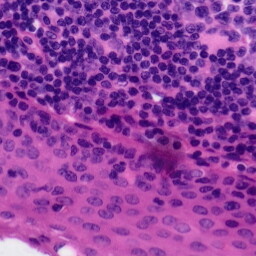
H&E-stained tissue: Tonsil